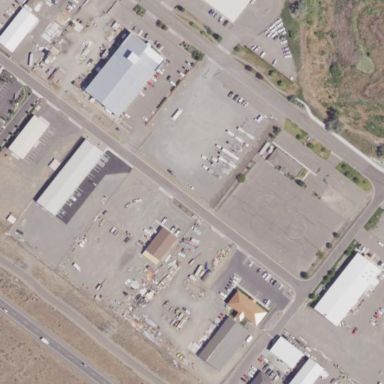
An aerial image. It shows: Industrial area.